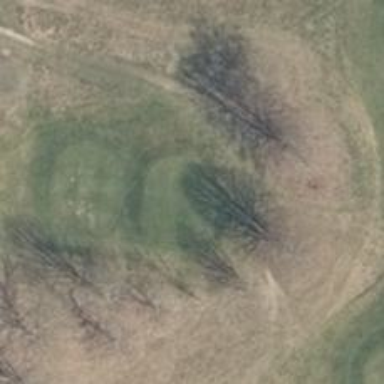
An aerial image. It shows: Golf tee.